Question: So in sheet 1 i have lets say formulas from cell B2 to E6 f(CN#) that is dependent on the values in A2 to A6, lets call them customer numbers (CN#).see picture below.
these customer numbers would be the same for all the formulas in columns next to it so the whole range is A1-E5 These lines of formulas can increase or decrease monthly so it could be in any given month A1-E5 or A1-E8 or A1-E3.
My problem is that i need to copy and paste these ranges one after another and change the customer numbers or CN# each time a new range is posted. These CN# are located on sheet2
Sorry for the bad grammar but this thing is kicking my butt
Edit:
the formulas f(CN#) are all different. I guess i should explain what i am doing currently.
I take A2-E5 and copy it down to A6-E11. I then change the Value CN1 to CN2. wash rinse and repeat till i get to my last CN#.
If the number lines and columns were static that was an easy fix, but they are not and they change monthly.
The issue is repeating the formulas (B2toE6) which varies then copying them. lets call that a set. so i'd need a set for each customer number. i was thinking of using a dynamic range like
Range(Cells(1,2),Cells(1,Columns.Count).End(xlToLeft)).Select
but im lost from that point forward.

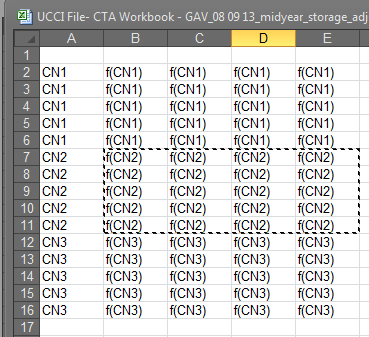
Answer: You will have to have a helper cell somewhere: something that tells excel how many times to repeat - this will mean changing a single cell, rather than trying to work things out for multiple cells.
I made a couple of assumptions, which should be relatively easy to modify.
1. Your list you want to make starts at A2
2. Your list of customers starts at Sheet2!A2
3. Your helper cell is at B1
Your formula, starting in A4 and running down would be:
'''
=OFFSET(Sheet2!$A$2,INT(ROW()-ROW($A$2))/$B$1,0)
'''
The list will start producing '0' when you run out of customers. If you wanted to be tidy, you could wrap the function in an IF statement
'''
=IF(OFFSET(Sheet2!$A$2,INT(ROW()-ROW($A$2))/$B$1,0)=0,"",OFFSET(Sheet2!$A$2,INT(ROW()-ROW($A$2))/$B$1,0))
'''
Or you could use conditional formatting to set the cell color and the font color to be the same to make it "hidden"